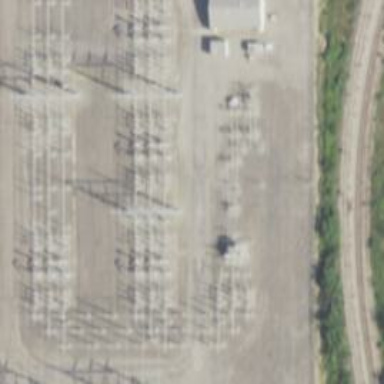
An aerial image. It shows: Industrial substation surrounded by fence.